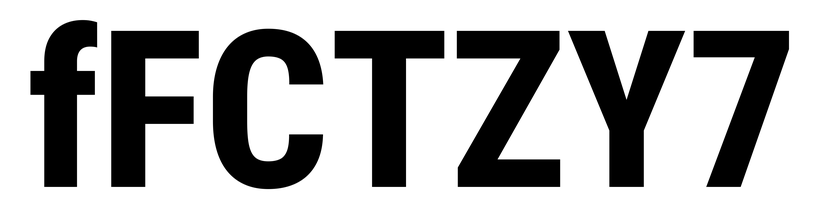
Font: Roboto_Condensed_ExtraBold